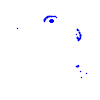
Particle: kaon